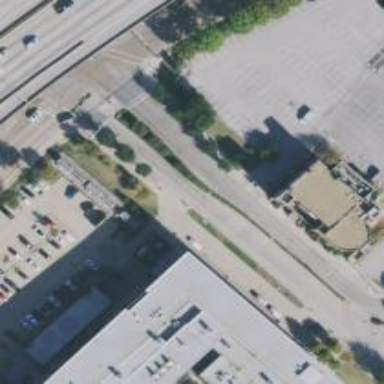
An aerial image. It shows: Tertiary road with separate sidewalk.